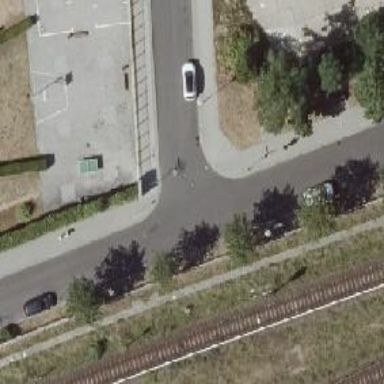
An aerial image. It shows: Unmarked road crossing.